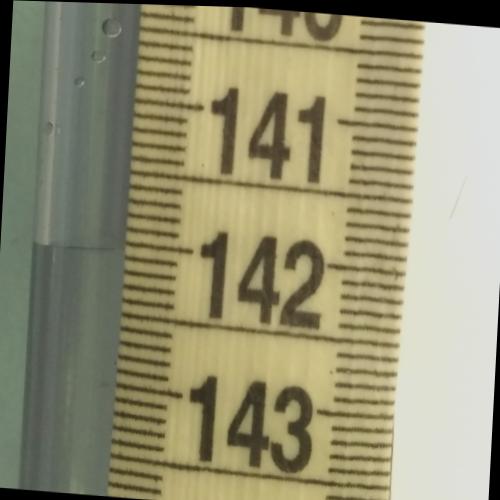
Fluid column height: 142.0 cm